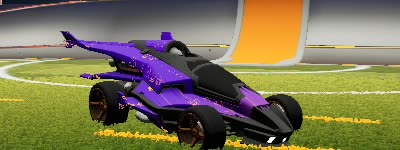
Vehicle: aftershock